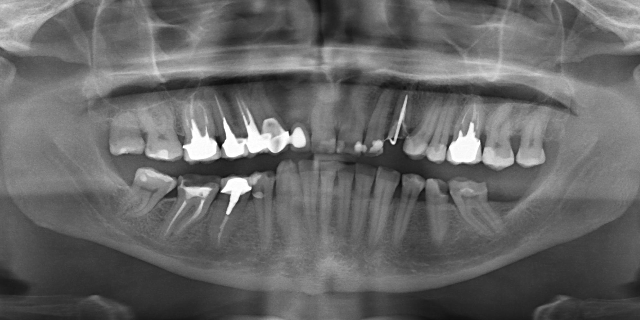
adult